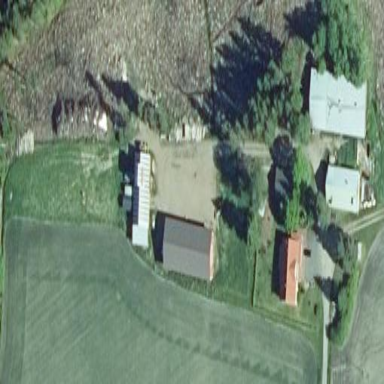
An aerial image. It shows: Farm with farmyard.